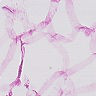
Metastatic tissue present: no